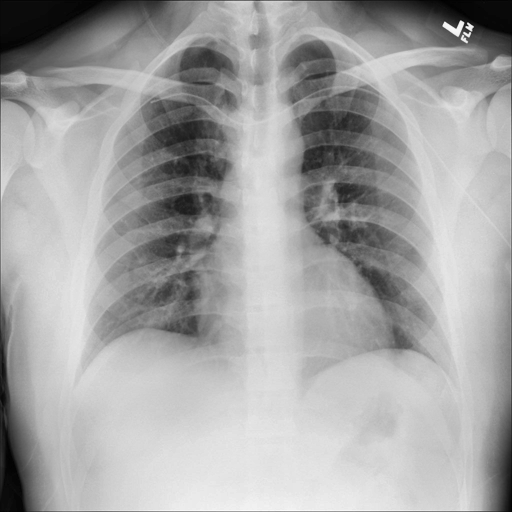
Finding: NORMAL